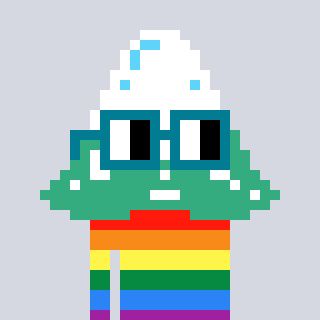
a pixel art character with square dark green glasses, a snowy mountain-shaped head and a computerblue-colored body on a cool background